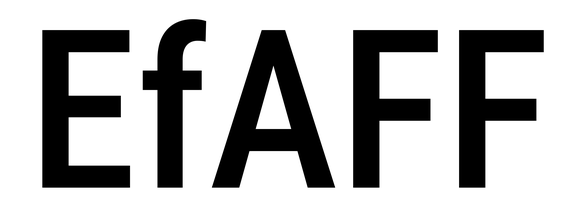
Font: Roboto_Condensed_Medium